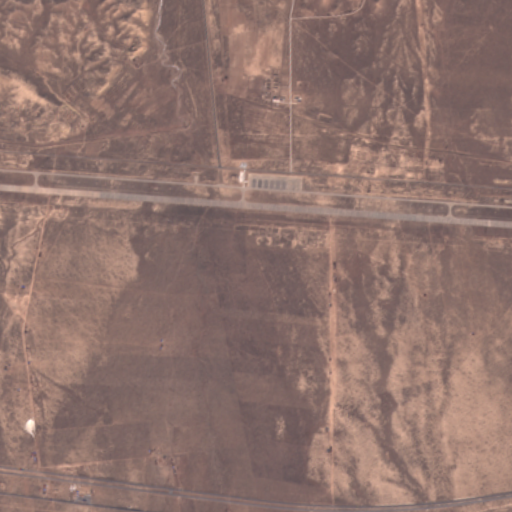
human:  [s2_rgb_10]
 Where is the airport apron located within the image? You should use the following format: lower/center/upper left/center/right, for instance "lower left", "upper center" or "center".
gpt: The airport apron is located in the center of the image.
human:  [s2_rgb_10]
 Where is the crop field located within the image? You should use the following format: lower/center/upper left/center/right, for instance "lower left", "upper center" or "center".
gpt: There is no crop field in the image.